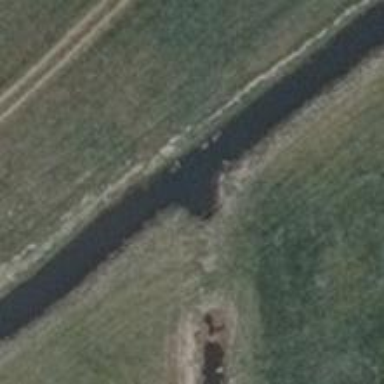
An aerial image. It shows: Culvert tunnel.